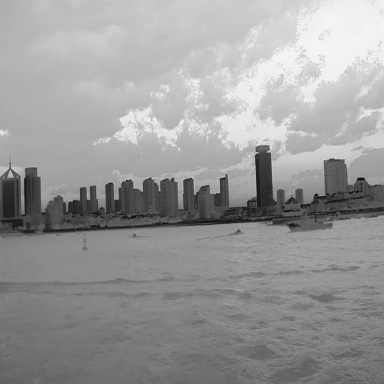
There are three canoes in the infrared image.